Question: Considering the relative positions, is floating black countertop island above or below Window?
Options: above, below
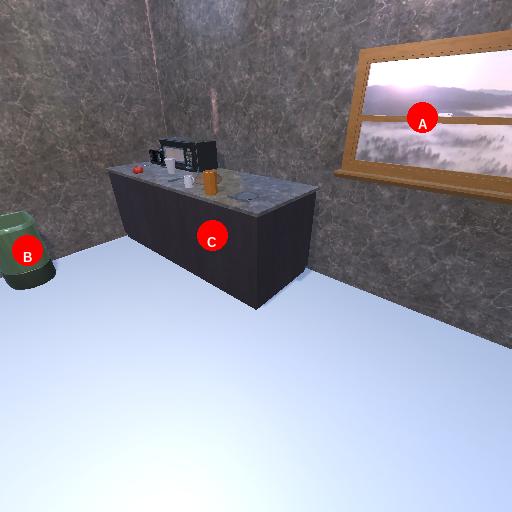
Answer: above